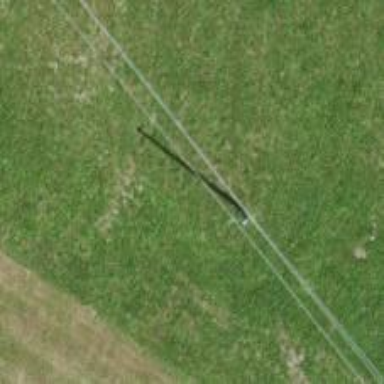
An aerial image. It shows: Utility pole as the man-made structure.